Question: I am trying to implement the Wordpress REST API with React. Modern convention seems to be to set an API as a subfolder to a domain, i.e.
'''
https://sitename.com/api/v1
I want to be able to go to
https://sitename.com/api/v1/wp-admin
And be able to sign into wordpress and have it so the REST api is accessed like:
https://sitename.com/api/v1/wp-json/wp/v2/pages
'''
I have this file structure:

Inside 'api/' is the wordpress install. If I include the api inside the public folder and point towards the build folder with the virtual host, it works as desired, except for the fact that when I build the React app it clears the Wordpress install and restarts that whole process.
I tried setting the virtual host to the subfolder, but it is still returning a 404.
Edit: To get a simple instance of this running:
'''
yarn create-react-app dir_name
cd dir_name
mkdir api
cd api
wp core download
# Add virtual host
# Generate SSL Cert
'''
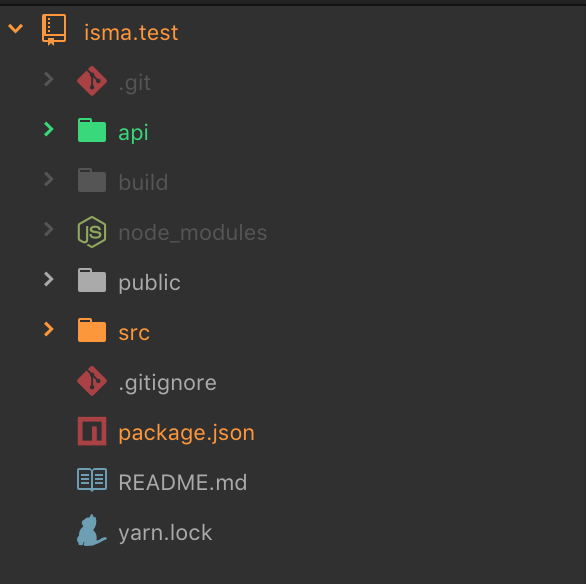
Answer: The best I've came up with is attaching a symbolic link to the 'api/' directory and linking it to the 'build/' directory.
'''
# Source->Destination
ln -s /var/www/site.com/public/api /var/www/site.com/build/
'''
Depending on your configuration you may have to change 'api/' group once you do a 'yarn build' for the server to have access for Wordpress (to add plugins for example).
Quick run through:
'''
ln -s /var/www/site.com/api /var/www/site.com/public/
yarn build/
sudo chown -R :www-data build/
'''
Edit: I recently adopted what feels like a better approach that uses the apache virtual host.
First, I segmented my root directory into 'frontend' and a 'backend' directory. Inside frontend is the output from 'create-react-app'. Inside 'backend' is 'api/wp'. I nested Wordpress inside an api directory incase the project were to ever expand and include multiple apis, they would all be grouped in one place.
Here is the directory structure
<URL>
<URL>
Inside the backend .htaccess is a redirect to the wordpress install
'''
RewriteEngine On
RewriteBase /api
RewriteCond %{REQUEST_URI} !^/api/wp
RewriteRule (.*) wp/$1 [R=302,L]
'''
Inside wordpress is a blank theme I made that redirects to the react app url, in this case, isma.test.